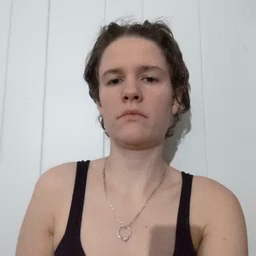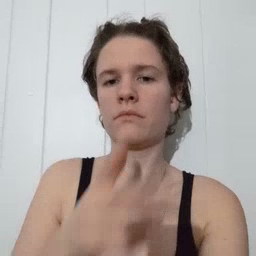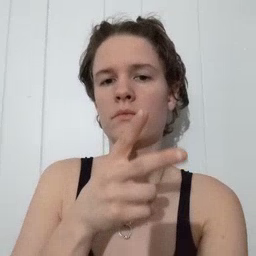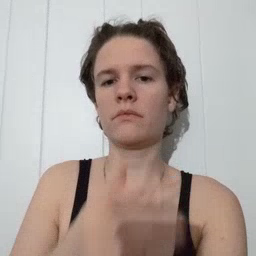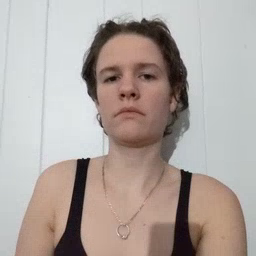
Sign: hen